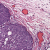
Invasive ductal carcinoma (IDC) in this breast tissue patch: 0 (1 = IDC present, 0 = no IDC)